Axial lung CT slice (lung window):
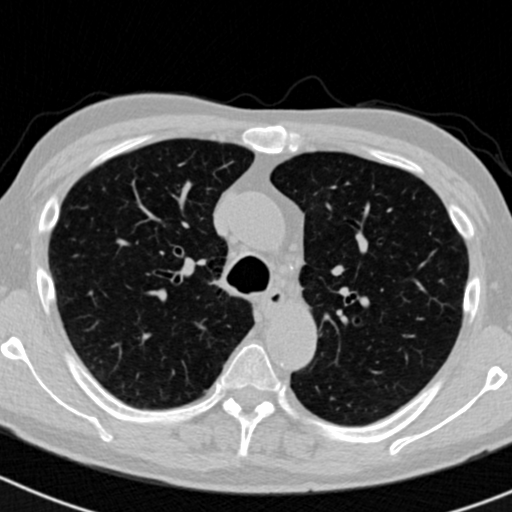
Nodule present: no